Question: I have created a <URL>' function. How do I change the window title of the generated figure of the plotting?
My MATLAB m-file which I'm working on:
'''
hold on
x = [0; 0.2; 0.4; 0.6; 0.8; 1; 1.2; 1.4; 1.6; 1.8; 2; 2.2; 2.4; 2.6; 2.8; 3; 3.2; 3.4; 3.6; 3.8; 4; 4.2; 4.4; 4.6; 4.8; 5; 5.2; 5.4; 5.6; 5.8; 6; 6.2; 6.4; 6.6; 6.8; 7; 7.2; 7.4; 7.6; 7.8; 8; 8.2; 8.4; 8.6; 8.8; 9; 9.2; 9.4; 9.6; 9.8; 10; 10.2; 10.4; 10.6; 10.8; 11; 11.2; 11.4; 11.6; 11.8; 12; 12.2; 12.4; 12.6; 12.8; 13; 13.2; 13.4; 13.6; 13.8; 14; 14.2; 14.4; 14.6; 14.8; 15; 15.2; 15.4; 15.6; 15.8; 16; 16.2; 16.4; 16.6; 16.8; 17; 17.2; 17.4; 17.6; 17.8; 18; 18.2; 18.4; 18.6; 18.8];
y = [0; 0.198669; 0.389418; 0.564642; 0.717356; 0.841471; 0.932039; 0.98545; 0.999574; 0.973848; 0.909297; 0.808496; 0.675463; 0.515501; 0.334988; 0.14112; -<PHONE>; -0.255541; -0.44252; -0.611858; -0.756802; -0.871576; -0.951602; -0.993691; -0.996165; -0.958924; -0.883455; -0.772764; -0.631267; -0.464602; -0.279415; -<PHONE>; 0.116549; 0.311541; 0.494113; 0.656987; 0.793668; 0.898708; 0.96792; 0.998543; 0.989358; 0.940731; 0.854599; 0.734397; 0.584917; 0.412118; 0.22289; <PHONE>; -0.174327; -0.366479; -0.544021; -0.699875; -0.827826; -0.922775; -0.980936; -0.99999; -0.979178; -0.919329; -0.822829; -0.693525; -0.536573; -0.358229; -0.165604; 0.033623; 0.23151; 0.420167; 0.592074; 0.740376; 0.859162; 0.943696; 0.990607; 0.998027; 0.965658; 0.894791; 0.788252; 0.650288; 0.486399; 0.303118; 0.107754; -<PHONE>; -0.287903; -0.472422; -0.638107; -0.778352; -0.887567; -0.961397; -0.9969; -0.992659; -0.948844; -0.867202; -0.750987; -0.604833; -0.434566; -0.246974; -<PHONE>];
plot(x, y, '--b');
x = [0; 0.2; 0.4; 0.6; 0.8; 1; 1.2; 1.4; 1.6; 1.8; 2; 2.2; 2.4; 2.6; 2.8; 3; 3.2; 3.4; 3.6; 3.8; 4; 4.2; 4.4; 4.6; 4.8; 5; 5.2; 5.4; 5.6; 5.8; 6; 6.2; 6.4; 6.6; 6.8; 7; 7.2; 7.4; 7.6; 7.8; 8; 8.2; 8.4; 8.6; 8.8; 9; 9.2; 9.4; 9.6; 9.8; 10; 10.2; 10.4; 10.6; 10.8; 11; 11.2; 11.4; 11.6; 11.8; 12; 12.2; 12.4; 12.6; 12.8; 13; 13.2; 13.4; 13.6; 13.8; 14; 14.2; 14.4; 14.6; 14.8; 15; 15.2; 15.4; 15.6; 15.8; 16; 16.2; 16.4; 16.6; 16.8; 17; 17.2; 17.4; 17.6; 17.8; 18; 18.2; 18.4; 18.6; 18.8];
y = [-1; -0.980133; -0.921324; -0.825918; -0.697718; -0.541836; -0.364485; -0.172736; <PHONE>; 0.223109; 0.411423; 0.583203; 0.731599; 0.850695; 0.935744; 0.983355; 0.991629; 0.960238; 0.890432; 0.784994; 0.648128; 0.48529; 0.302972; 0.108443; -<PHONE>; -0.286052; -0.470289; -0.635911; -0.776314; -0.885901; -0.960303; -0.996554; -0.993208; -0.950399; -0.869833; -0.754723; -0.609658; -0.44042; -0.253757; -0.057111; 0.141679; 0.334688; 0.514221; 0.673121; 0.805052; 0.904756; 0.968256; 0.993023; 0.978068; 0.923987; 0.832937; 0.708548; 0.555778; 0.380717; 0.190346; -0.<PHONE>; -0.205663; -0.395514; -0.56973; -0.721365; -0.844375; -0.933855; -0.986238; -0.999436; -0.972923; -0.907755; -0.806531; -0.673287; -0.513333; -0.333047; -0.139617; <PHONE>; 0.255615; 0.44166; 0.609964; 0.753818; 0.867487; 0.946439; 0.987526; 0.989111; 0.95113; 0.875097; 0.764044; 0.622398; 0.455806; 0.27091; <PHONE>; -0.123876; -0.318026; -0.499631; -0.66145; -0.797032; -0.900972; -0.969126; -0.998776];
plot(x, y, '-r');
hold off
title('My plot title');
xlabel('My x-axis title');
ylabel('My y-axis title');
'''
Its output figure is:

How do I change the window title of this plot?
What command do I add, and/or what modifications should I do to change it?
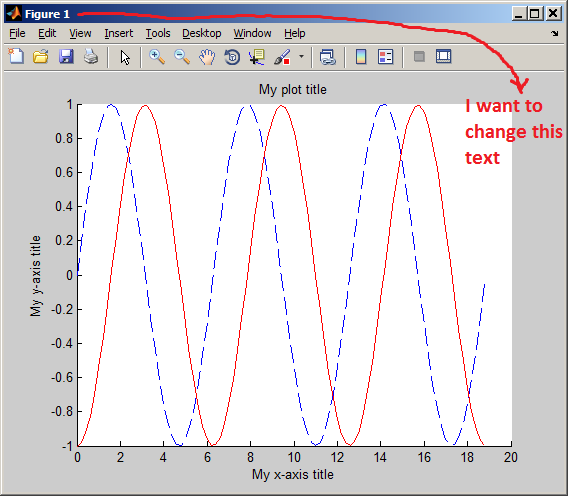
Answer: First you must create an empty figure with the following command.
'''
figure('name','Title of the window here');
'''
By doing this, the newly created figure becomes you active figure. Immediately after calling a 'plot()' command, it will print your plotting onto this figure. So your window will have a title.
This is the code you must use:
'''
figure('name','Title of the window here');
hold on
x = [0; 0.2; 0.4; 0.6; 0.8; 1; 1.2; 1.4; 1.6; 1.8; 2; 2.2; 2.4; 2.6; 2.8; 3; 3.2; 3.4; 3.6; 3.8; 4; 4.2; 4.4; 4.6; 4.8; 5; 5.2; 5.4; 5.6; 5.8; 6; 6.2; 6.4; 6.6; 6.8; 7; 7.2; 7.4; 7.6; 7.8; 8; 8.2; 8.4; 8.6; 8.8; 9; 9.2; 9.4; 9.6; 9.8; 10; 10.2; 10.4; 10.6; 10.8; 11; 11.2; 11.4; 11.6; 11.8; 12; 12.2; 12.4; 12.6; 12.8; 13; 13.2; 13.4; 13.6; 13.8; 14; 14.2; 14.4; 14.6; 14.8; 15; 15.2; 15.4; 15.6; 15.8; 16; 16.2; 16.4; 16.6; 16.8; 17; 17.2; 17.4; 17.6; 17.8; 18; 18.2; 18.4; 18.6; 18.8];
y = [0; 0.198669; 0.389418; 0.564642; 0.717356; 0.841471; 0.932039; 0.98545; 0.999574; 0.973848; 0.909297; 0.808496; 0.675463; 0.515501; 0.334988; 0.14112; -<PHONE>; -0.255541; -0.44252; -0.611858; -0.756802; -0.871576; -0.951602; -0.993691; -0.996165; -0.958924; -0.883455; -0.772764; -0.631267; -0.464602; -0.279415; -<PHONE>; 0.116549; 0.311541; 0.494113; 0.656987; 0.793668; 0.898708; 0.96792; 0.998543; 0.989358; 0.940731; 0.854599; 0.734397; 0.584917; 0.412118; 0.22289; <PHONE>; -0.174327; -0.366479; -0.544021; -0.699875; -0.827826; -0.922775; -0.980936; -0.99999; -0.979178; -0.919329; -0.822829; -0.693525; -0.536573; -0.358229; -0.165604; 0.033623; 0.23151; 0.420167; 0.592074; 0.740376; 0.859162; 0.943696; 0.990607; 0.998027; 0.965658; 0.894791; 0.788252; 0.650288; 0.486399; 0.303118; 0.107754; -<PHONE>; -0.287903; -0.472422; -0.638107; -0.778352; -0.887567; -0.961397; -0.9969; -0.992659; -0.948844; -0.867202; -0.750987; -0.604833; -0.434566; -0.246974; -<PHONE>];
plot(x, y, '--b');
x = [0; 0.2; 0.4; 0.6; 0.8; 1; 1.2; 1.4; 1.6; 1.8; 2; 2.2; 2.4; 2.6; 2.8; 3; 3.2; 3.4; 3.6; 3.8; 4; 4.2; 4.4; 4.6; 4.8; 5; 5.2; 5.4; 5.6; 5.8; 6; 6.2; 6.4; 6.6; 6.8; 7; 7.2; 7.4; 7.6; 7.8; 8; 8.2; 8.4; 8.6; 8.8; 9; 9.2; 9.4; 9.6; 9.8; 10; 10.2; 10.4; 10.6; 10.8; 11; 11.2; 11.4; 11.6; 11.8; 12; 12.2; 12.4; 12.6; 12.8; 13; 13.2; 13.4; 13.6; 13.8; 14; 14.2; 14.4; 14.6; 14.8; 15; 15.2; 15.4; 15.6; 15.8; 16; 16.2; 16.4; 16.6; 16.8; 17; 17.2; 17.4; 17.6; 17.8; 18; 18.2; 18.4; 18.6; 18.8];
y = [-1; -0.980133; -0.921324; -0.825918; -0.697718; -0.541836; -0.364485; -0.172736; <PHONE>; 0.223109; 0.411423; 0.583203; 0.731599; 0.850695; 0.935744; 0.983355; 0.991629; 0.960238; 0.890432; 0.784994; 0.648128; 0.48529; 0.302972; 0.108443; -<PHONE>; -0.286052; -0.470289; -0.635911; -0.776314; -0.885901; -0.960303; -0.996554; -0.993208; -0.950399; -0.869833; -0.754723; -0.609658; -0.44042; -0.253757; -0.057111; 0.141679; 0.334688; 0.514221; 0.673121; 0.805052; 0.904756; 0.968256; 0.993023; 0.978068; 0.923987; 0.832937; 0.708548; 0.555778; 0.380717; 0.190346; -0.<PHONE>; -0.205663; -0.395514; -0.56973; -0.721365; -0.844375; -0.933855; -0.986238; -0.999436; -0.972923; -0.907755; -0.806531; -0.673287; -0.513333; -0.333047; -0.139617; <PHONE>; 0.255615; 0.44166; 0.609964; 0.753818; 0.867487; 0.946439; 0.987526; 0.989111; 0.95113; 0.875097; 0.764044; 0.622398; 0.455806; 0.27091; <PHONE>; -0.123876; -0.318026; -0.499631; -0.66145; -0.797032; -0.900972; -0.969126; -0.998776];
plot(x, y, '-r');
hold off
title('My plot title');
xlabel('My x-axis title');
ylabel('My y-axis title');
'''